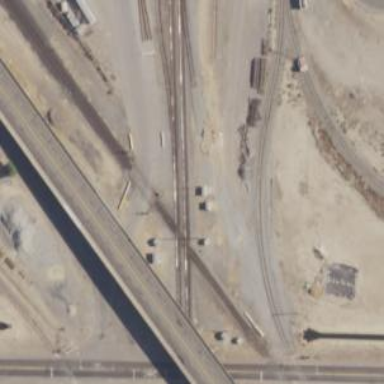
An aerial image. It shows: Railway crossing.